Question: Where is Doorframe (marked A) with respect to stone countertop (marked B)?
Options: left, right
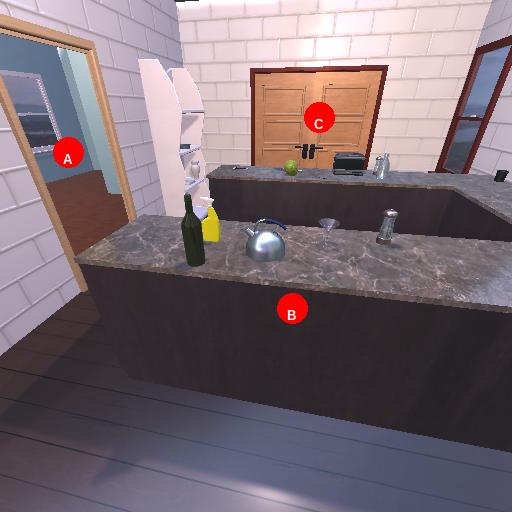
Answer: left